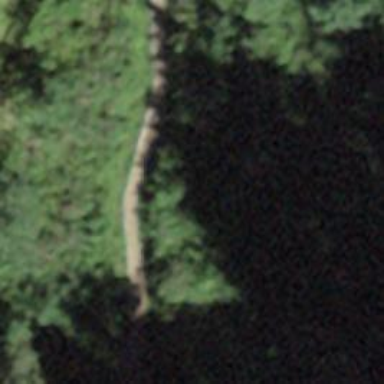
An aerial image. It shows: Unpaved path.